Chest X-ray:
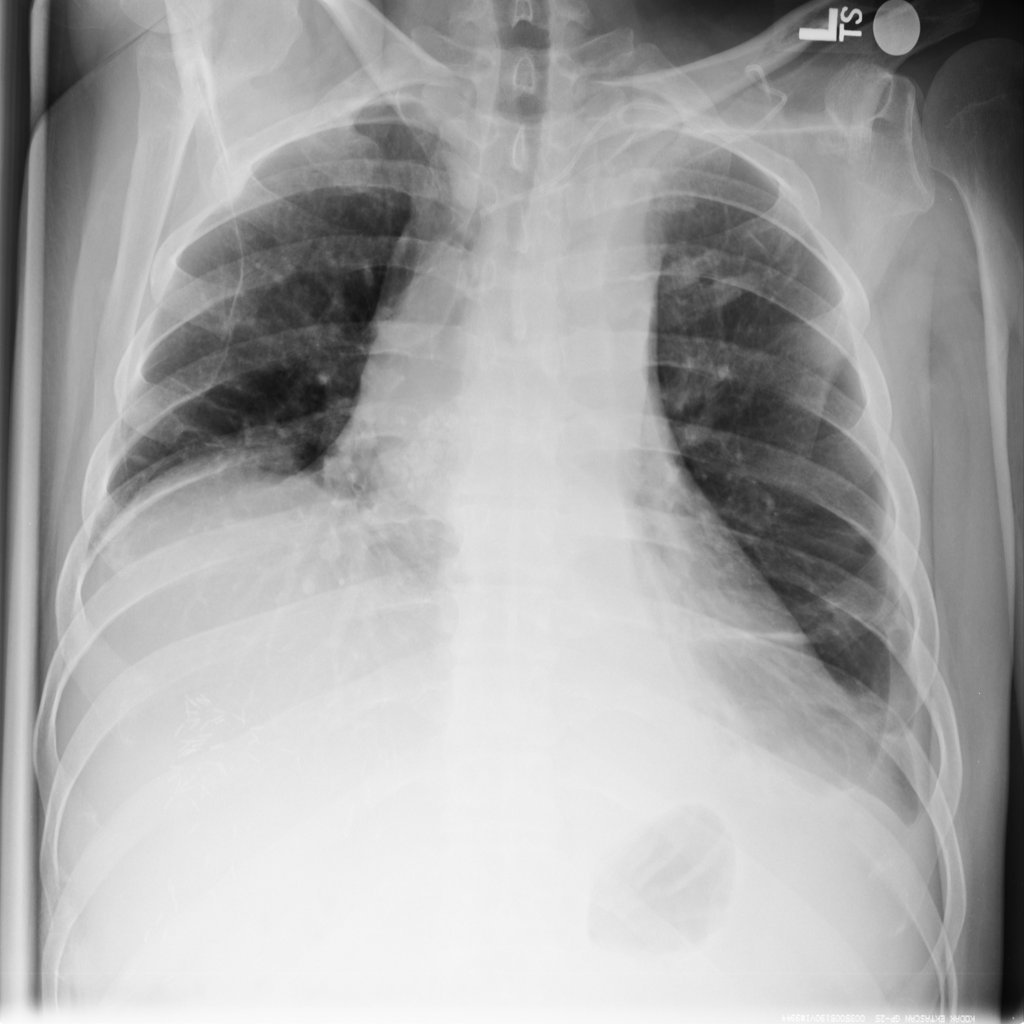
Findings: Effusion, Atelectasis
No abnormal finding: no